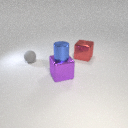
large red metal cube to the right of large purple metal cube